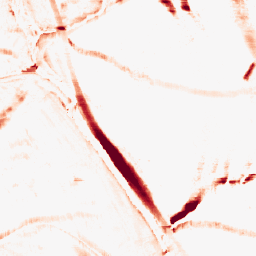
Category: morphological
Decomposition family: morphological_rect
Decomposition parameters: operation: opening
width: 20
height: 10
Upsampling method: area
Upsampling parameters: scale: 2
Upsampling scale: 2